Question: Please see the demo: <URL>

How to make content of tab panel fill the center area? The heading should be on the top, below toolbar.
Expected layout: <URL>. I think the Source isn't complete, only the tabPanel itself.
Please help.
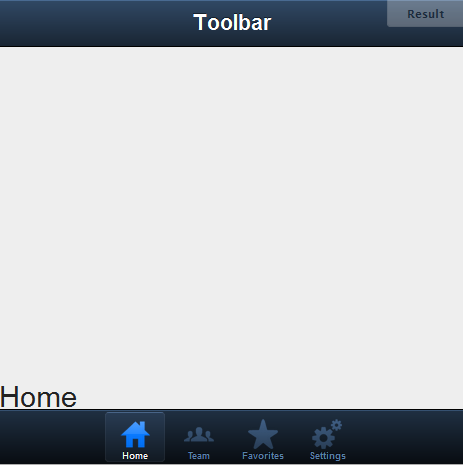
Answer: Usually to do that sort of layout I've had to nest panels and use empty panels with the flex attribute set to 1.
I adjusted your code to show what I mean <URL>
For example to center the text 'Home' underneath the toolbar title I changed the first tabpanel item to
'''
{
title: 'Home',
layout: 'vbox',
items: [
{layout: 'hbox',
items: [
{flex: 1},
{html: '<h2>Home</h2>'},
{flex: 1}
]},
{flex: 1}
],
iconCls: 'home',
cls: 'card card1'}
'''
Also the tabpanel should just be an item of the main viewport panel, not a dockedItem. That was messing up the layout too.